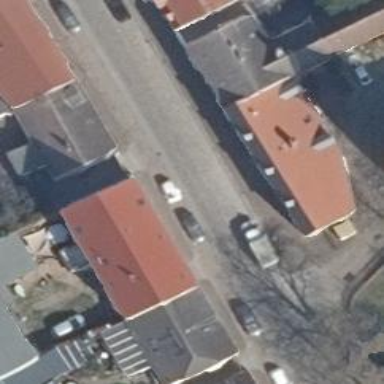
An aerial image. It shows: Residential road with sidewalks on both sides.